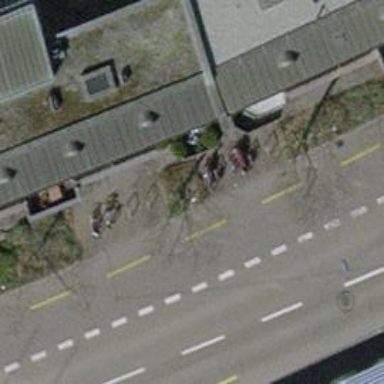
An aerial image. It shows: Bicycle parking area with stands.